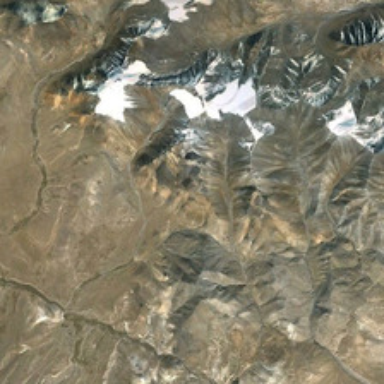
It is a piece of yellow green mountain with small part covered by white snows .